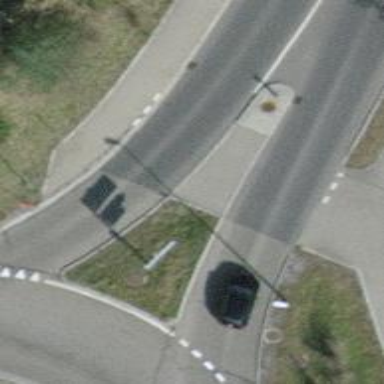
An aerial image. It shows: Secondary road with asphalt surface.